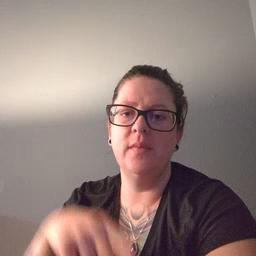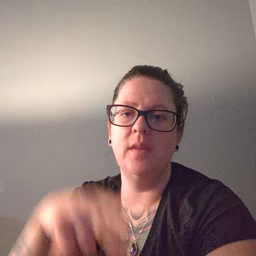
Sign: high